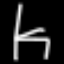
Label: chair